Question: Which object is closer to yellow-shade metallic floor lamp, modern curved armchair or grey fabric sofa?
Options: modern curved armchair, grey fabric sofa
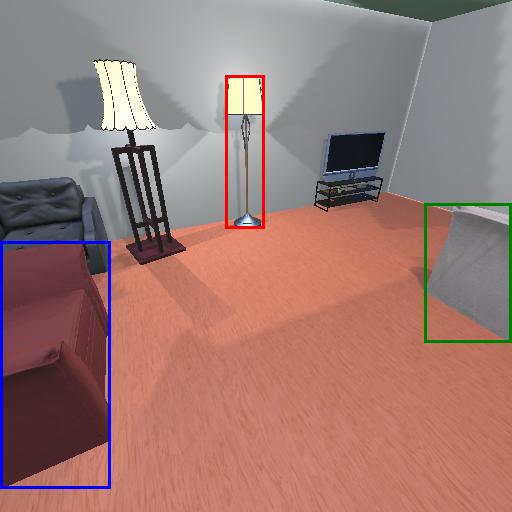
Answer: modern curved armchair